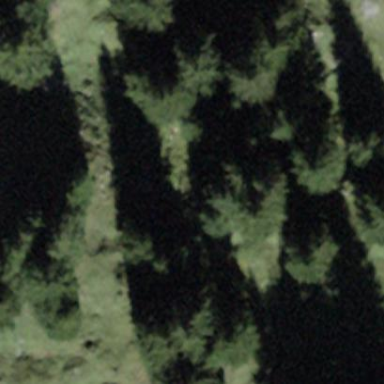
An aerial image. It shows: Forest area.